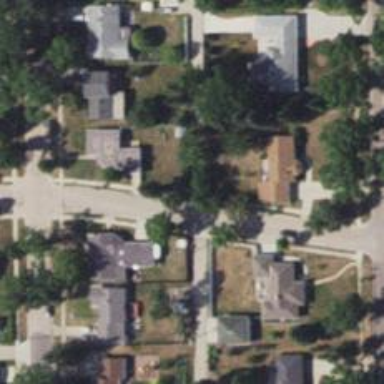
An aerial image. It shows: Alley classified as service road.